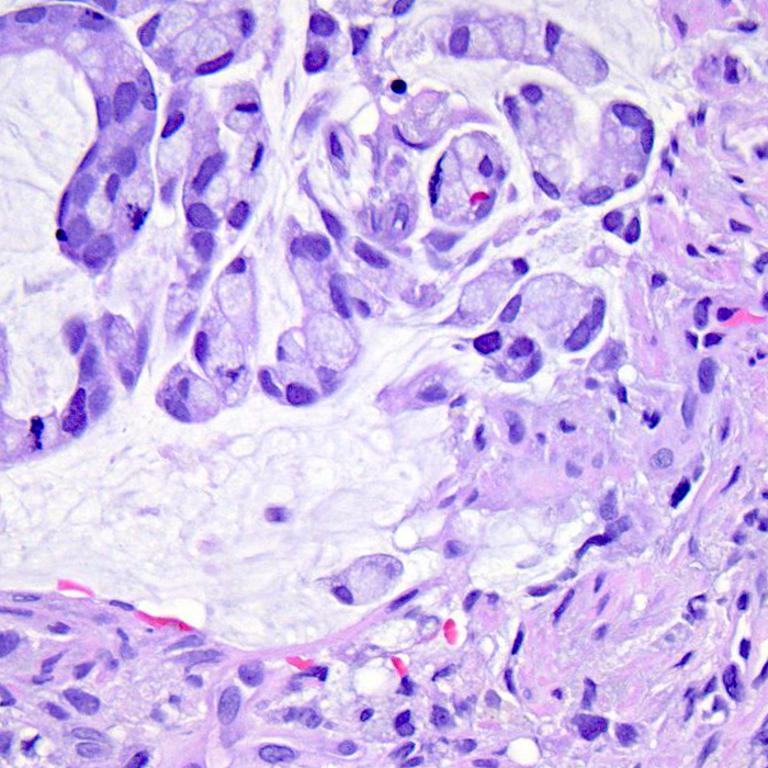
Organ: colon
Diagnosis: adenocarcinomas